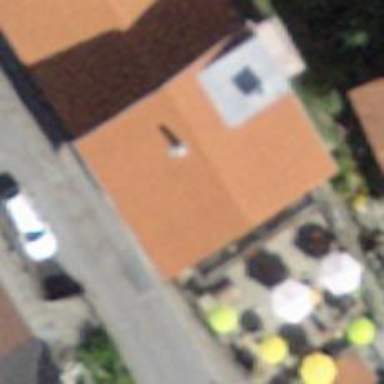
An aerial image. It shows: Restaurant.